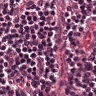
Metastatic tissue present: no